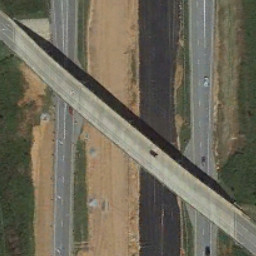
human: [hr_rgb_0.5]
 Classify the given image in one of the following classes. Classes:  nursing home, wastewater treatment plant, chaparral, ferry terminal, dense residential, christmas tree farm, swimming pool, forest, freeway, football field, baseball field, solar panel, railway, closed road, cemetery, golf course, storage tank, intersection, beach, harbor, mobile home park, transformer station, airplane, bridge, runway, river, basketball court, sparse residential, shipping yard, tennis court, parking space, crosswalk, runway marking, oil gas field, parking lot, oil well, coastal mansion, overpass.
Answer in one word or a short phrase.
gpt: overpass